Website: apple
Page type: billing-address
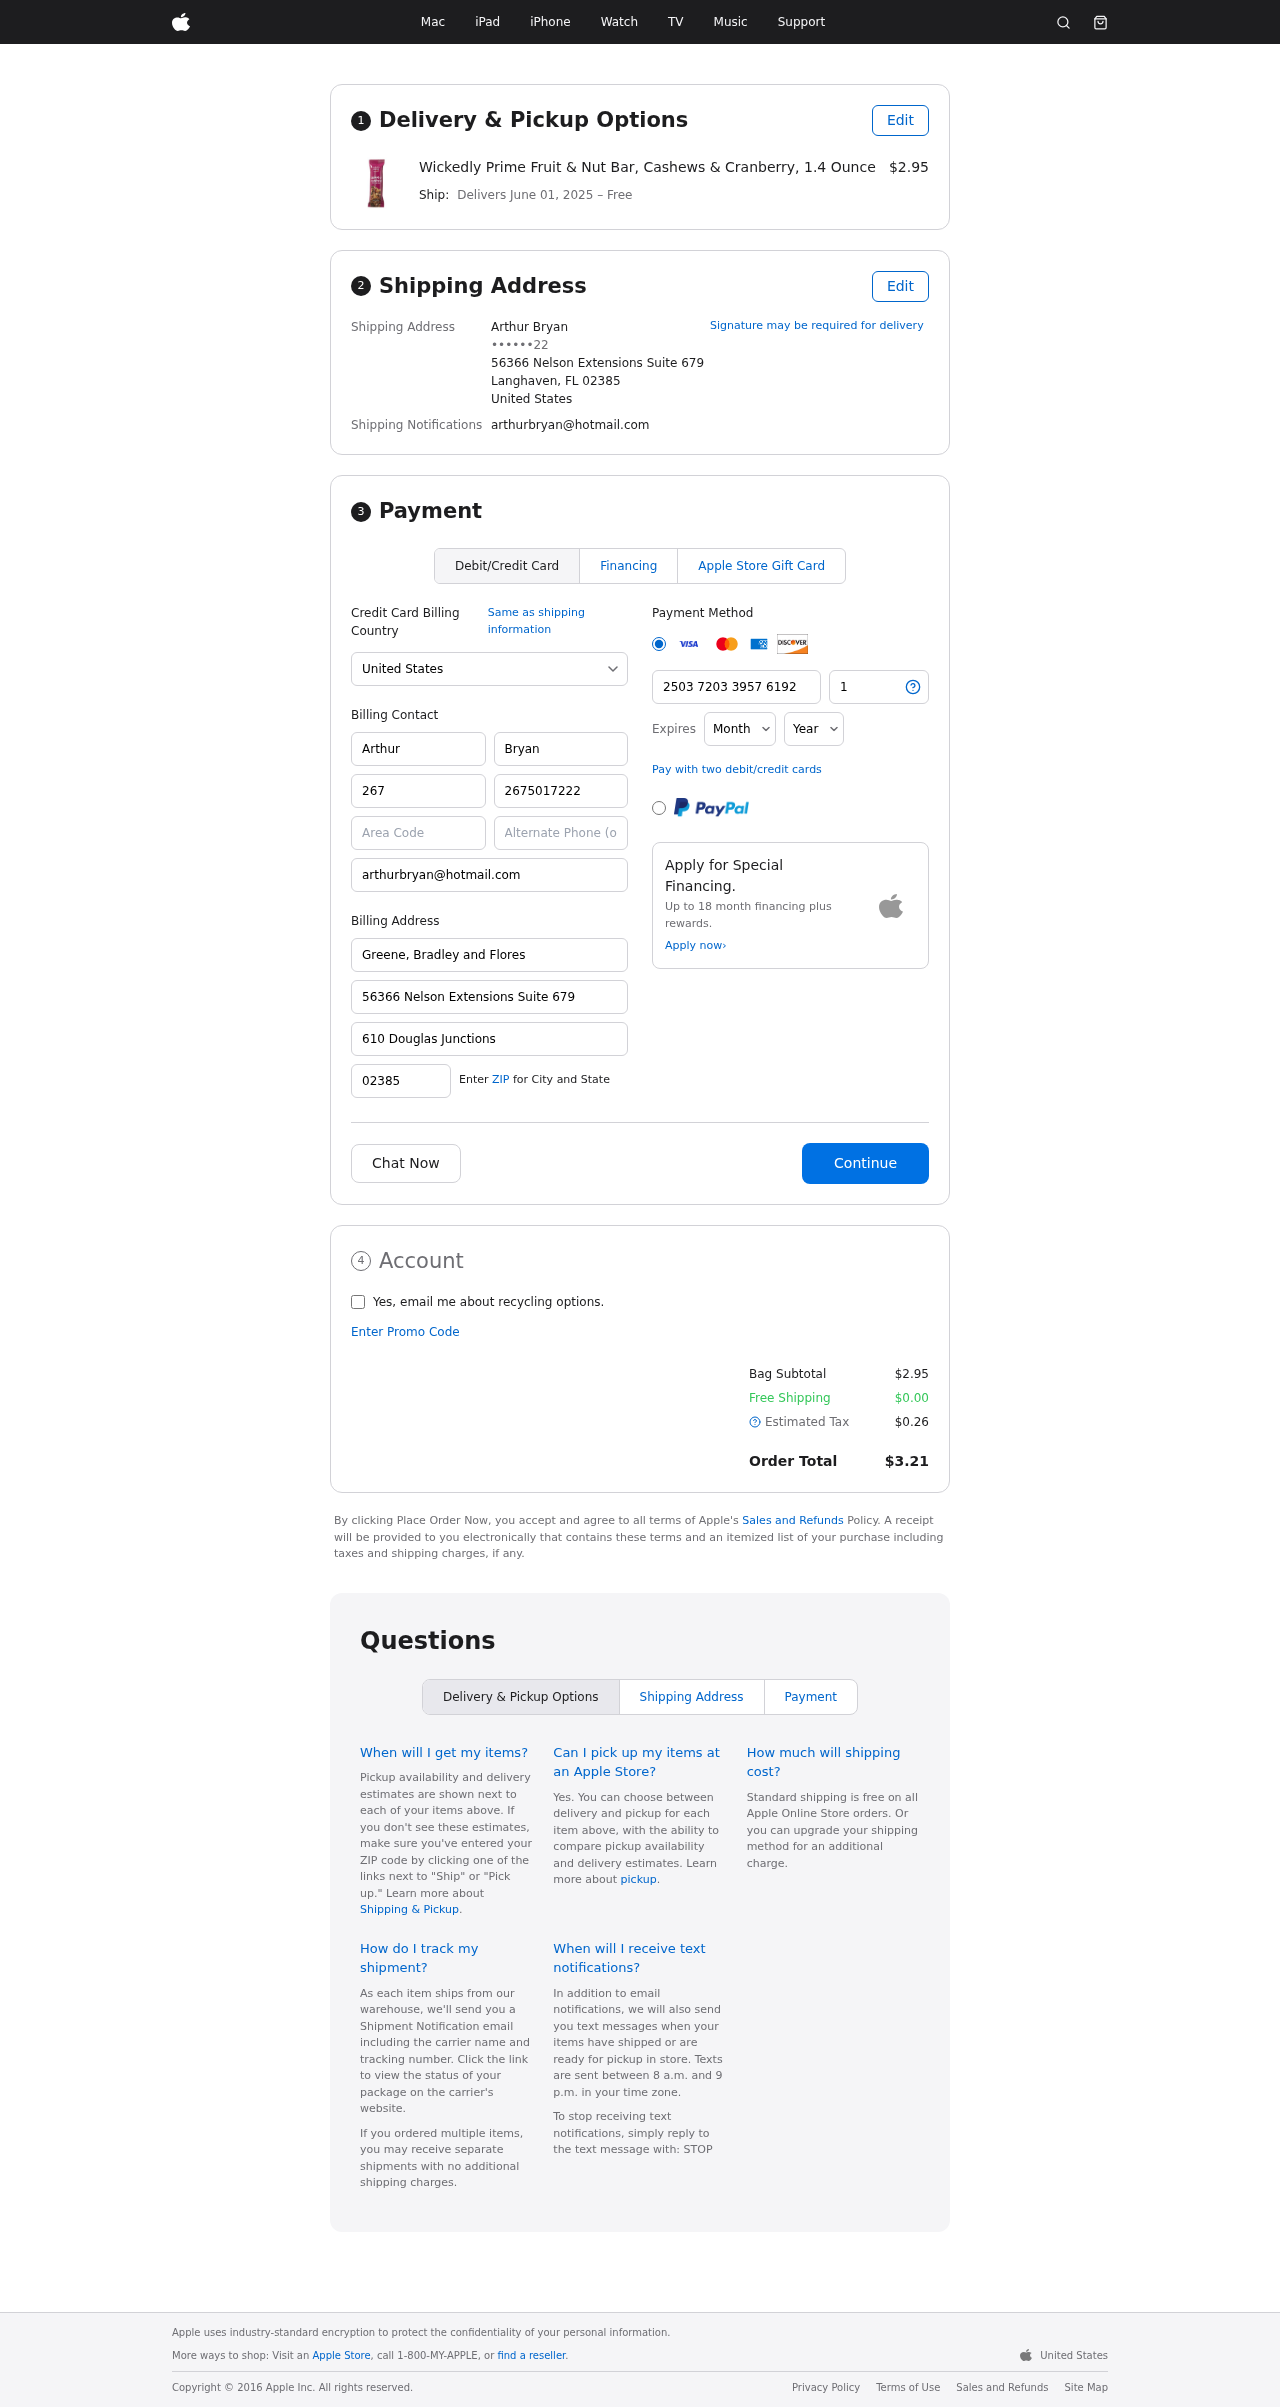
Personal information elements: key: PII_CARD_CVV
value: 167
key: PII_CARD_EXPIRY_MONTH
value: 05
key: PII_CARD_EXPIRY_YEAR
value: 30
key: PII_CARD_NUMBER
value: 2503 7203 3957 6192
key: PII_CITY_STATE_ZIP
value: Langhaven, FL 02385
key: PII_COUNTRY
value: United States
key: PII_EMAIL
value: arthurbryan@hotmail.com
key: PII_FULLNAME
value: Arthur Bryan
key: PII_STREET
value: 56366 Nelson Extensions Suite 679
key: PII_PHONE_MASKED
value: ••••••22
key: PII_BILLING_FIRSTNAME
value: Arthur
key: PII_BILLING_LASTNAME
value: Bryan
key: PII_BILLING_PHONE_AREA
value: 267
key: PII_BILLING_PHONE
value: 2675017222
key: PII_BILLING_EMAIL
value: arthurbryan@hotmail.com
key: PII_BILLING_COMPANY
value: Greene, Bradley and Flores
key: PII_BILLING_STREET
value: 56366 Nelson Extensions Suite 679
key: PII_BILLING_STREET2
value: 610 Douglas Junctions
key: PII_BILLING_POSTCODE
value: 02385
Product elements: key: PRODUCT1_NAME
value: Wickedly Prime Fruit & Nut Bar, Cashews & Cranberry, 1.4 Ounce
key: PRODUCT1_PRICE
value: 2.95
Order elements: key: ORDER_DELIVERY_DATE
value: June 01, 2025
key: ORDER_SUBTOTAL
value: $2.95
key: ORDER_SHIPPING_COST
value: $0.00
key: ORDER_TAX
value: $0.26
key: ORDER_TOTAL
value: $3.21